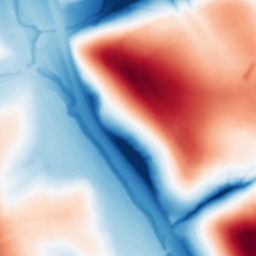
Category: multiscale
Decomposition family: dog
Decomposition parameters: sigma_low: 1
sigma_high: 50
Upsampling method: quartic
Upsampling parameters: scale: 4
Upsampling scale: 4